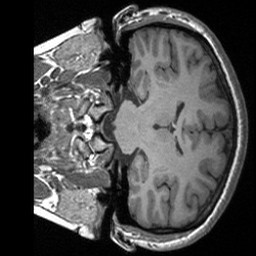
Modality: T1w
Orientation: coronal
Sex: female
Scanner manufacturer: siemens
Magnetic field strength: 3 T
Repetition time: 1.9 s
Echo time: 0.00252 s